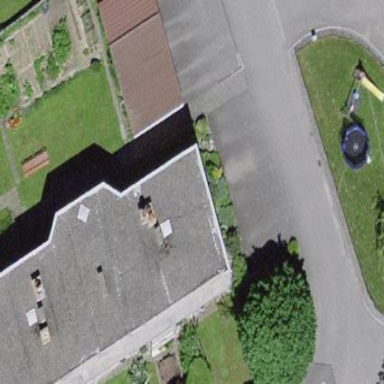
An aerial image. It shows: Residential building.